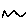
Label: zigzag